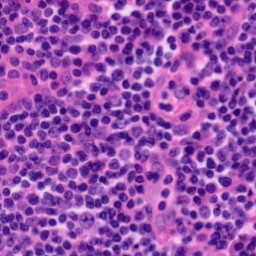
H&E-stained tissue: Tonsil